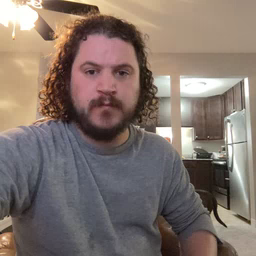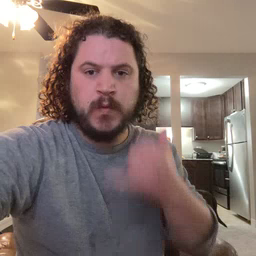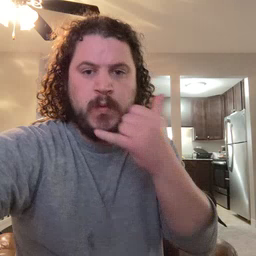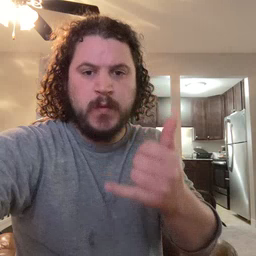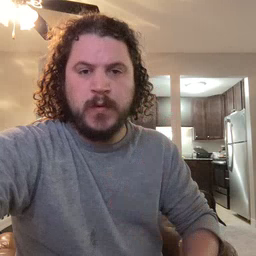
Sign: callonphone